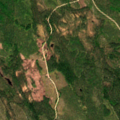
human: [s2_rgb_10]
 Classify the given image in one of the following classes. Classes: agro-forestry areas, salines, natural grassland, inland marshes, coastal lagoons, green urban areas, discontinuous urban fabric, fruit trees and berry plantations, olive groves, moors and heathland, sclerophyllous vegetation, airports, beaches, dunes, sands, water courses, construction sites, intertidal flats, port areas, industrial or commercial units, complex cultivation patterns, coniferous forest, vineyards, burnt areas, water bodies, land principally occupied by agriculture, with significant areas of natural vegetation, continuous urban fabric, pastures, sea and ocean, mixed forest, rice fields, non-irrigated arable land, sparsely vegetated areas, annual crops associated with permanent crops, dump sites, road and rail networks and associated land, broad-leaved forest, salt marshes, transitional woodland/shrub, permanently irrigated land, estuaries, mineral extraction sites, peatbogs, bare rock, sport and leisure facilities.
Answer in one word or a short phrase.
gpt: coniferous forest, mixed forest